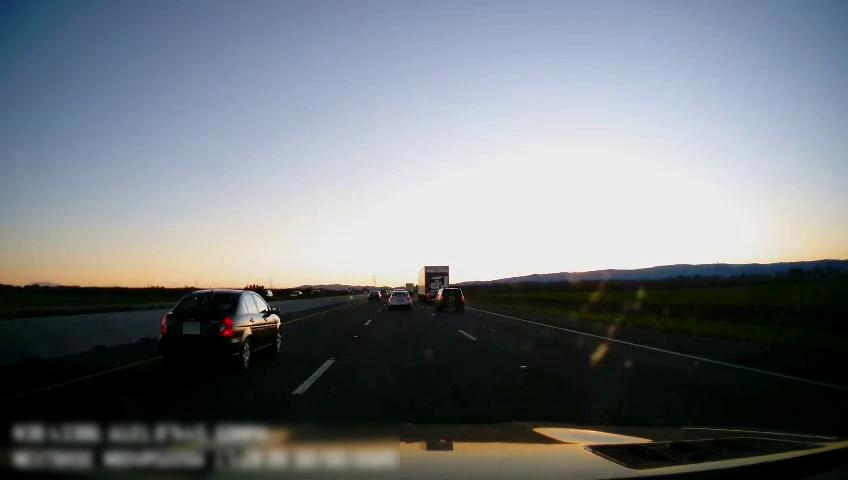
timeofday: Dusk/Dawn/Twilight
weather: Sunny
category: Drivable Space
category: Vehicles | Car
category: Vehicles | SUV
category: Vehicles | Car
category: Vehicles | Truck
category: Vehicles | Truck
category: Vehicles | SUV
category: Vehicles | Car
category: Vehicles | Car
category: Vehicles | Car
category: Lanes | Current Lane
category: Lanes | Alternate Lane
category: Lanes | Alternate Lane
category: Lanes | Alternate Lane